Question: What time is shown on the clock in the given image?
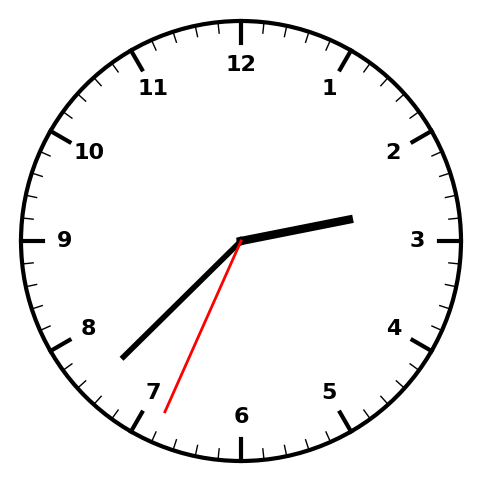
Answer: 02:37:34